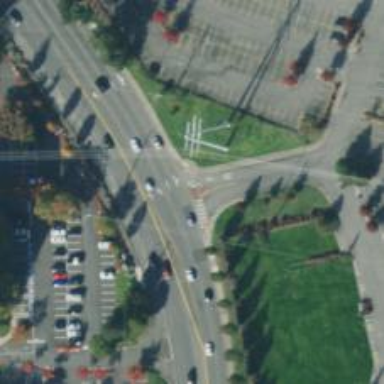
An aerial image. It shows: Footway made of asphalt leading to traffic island.